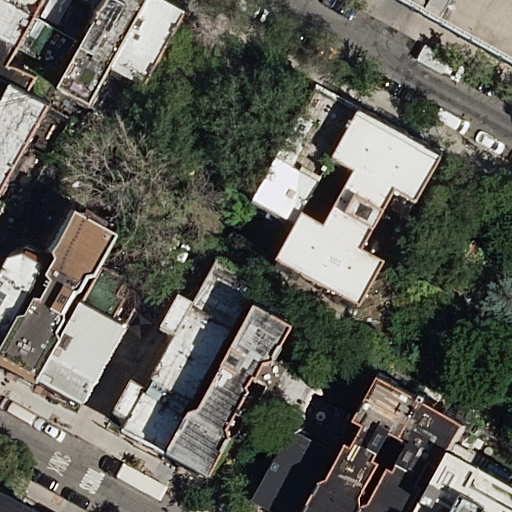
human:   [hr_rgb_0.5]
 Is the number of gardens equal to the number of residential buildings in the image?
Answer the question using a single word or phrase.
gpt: no

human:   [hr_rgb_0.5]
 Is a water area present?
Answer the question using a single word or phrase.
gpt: no

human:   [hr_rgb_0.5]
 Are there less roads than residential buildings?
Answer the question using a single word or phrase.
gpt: yes

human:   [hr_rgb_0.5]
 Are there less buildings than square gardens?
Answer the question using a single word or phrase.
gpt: no

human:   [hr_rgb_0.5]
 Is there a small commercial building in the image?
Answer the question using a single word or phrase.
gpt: no

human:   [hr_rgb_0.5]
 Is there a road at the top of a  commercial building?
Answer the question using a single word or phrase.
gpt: no

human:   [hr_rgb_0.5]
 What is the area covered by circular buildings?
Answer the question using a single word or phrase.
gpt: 0m2

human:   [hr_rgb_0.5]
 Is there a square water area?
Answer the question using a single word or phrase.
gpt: no

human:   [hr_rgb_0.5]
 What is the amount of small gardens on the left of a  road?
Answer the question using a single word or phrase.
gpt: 0

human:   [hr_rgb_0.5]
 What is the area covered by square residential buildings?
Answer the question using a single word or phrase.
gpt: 0m2

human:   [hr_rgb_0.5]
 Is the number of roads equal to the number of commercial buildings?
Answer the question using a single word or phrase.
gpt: no

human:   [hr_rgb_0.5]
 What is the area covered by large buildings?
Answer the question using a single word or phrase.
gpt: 2440m2

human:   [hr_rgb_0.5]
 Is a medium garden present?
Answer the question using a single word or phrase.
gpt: no

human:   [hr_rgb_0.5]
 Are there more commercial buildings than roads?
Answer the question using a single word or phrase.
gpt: no

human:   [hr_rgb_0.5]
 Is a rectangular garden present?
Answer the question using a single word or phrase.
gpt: yes

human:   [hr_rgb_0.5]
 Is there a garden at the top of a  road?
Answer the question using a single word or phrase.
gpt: yes

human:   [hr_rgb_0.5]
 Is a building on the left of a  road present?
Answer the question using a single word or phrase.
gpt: yes

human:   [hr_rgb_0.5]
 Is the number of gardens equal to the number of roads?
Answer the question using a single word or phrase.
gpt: yes

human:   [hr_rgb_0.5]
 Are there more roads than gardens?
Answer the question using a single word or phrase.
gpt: no

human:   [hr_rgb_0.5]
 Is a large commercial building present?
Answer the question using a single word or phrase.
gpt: no

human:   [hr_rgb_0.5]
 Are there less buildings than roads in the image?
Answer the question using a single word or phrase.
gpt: no

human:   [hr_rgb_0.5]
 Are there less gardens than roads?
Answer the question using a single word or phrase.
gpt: no

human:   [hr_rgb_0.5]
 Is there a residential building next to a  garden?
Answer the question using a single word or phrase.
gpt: yes

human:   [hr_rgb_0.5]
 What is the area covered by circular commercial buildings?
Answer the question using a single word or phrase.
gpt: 0m2

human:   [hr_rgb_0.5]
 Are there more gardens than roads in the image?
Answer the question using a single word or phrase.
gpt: no

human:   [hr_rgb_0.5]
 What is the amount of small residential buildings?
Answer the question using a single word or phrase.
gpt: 9

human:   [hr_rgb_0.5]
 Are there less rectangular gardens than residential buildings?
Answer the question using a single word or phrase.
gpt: yes

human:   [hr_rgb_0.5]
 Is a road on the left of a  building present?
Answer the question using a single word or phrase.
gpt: yes

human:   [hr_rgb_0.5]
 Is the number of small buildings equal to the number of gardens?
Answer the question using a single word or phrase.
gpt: no

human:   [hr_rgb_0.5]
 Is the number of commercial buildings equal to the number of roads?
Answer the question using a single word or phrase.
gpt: no

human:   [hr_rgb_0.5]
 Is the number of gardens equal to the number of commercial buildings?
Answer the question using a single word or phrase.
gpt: no

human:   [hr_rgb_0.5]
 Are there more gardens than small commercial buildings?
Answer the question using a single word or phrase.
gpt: yes

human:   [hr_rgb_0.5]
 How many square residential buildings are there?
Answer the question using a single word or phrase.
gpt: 0

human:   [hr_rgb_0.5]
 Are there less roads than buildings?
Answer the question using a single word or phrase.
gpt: yes

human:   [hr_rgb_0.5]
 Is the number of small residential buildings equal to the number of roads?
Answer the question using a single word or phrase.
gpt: no

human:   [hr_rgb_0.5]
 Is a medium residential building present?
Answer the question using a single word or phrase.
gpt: yes